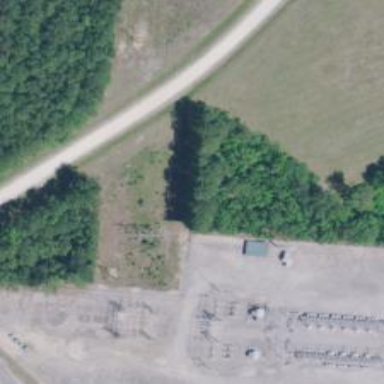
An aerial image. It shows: H-frame power tower with distinctive design.